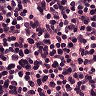
Metastatic tissue present: no